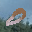
Label: 0